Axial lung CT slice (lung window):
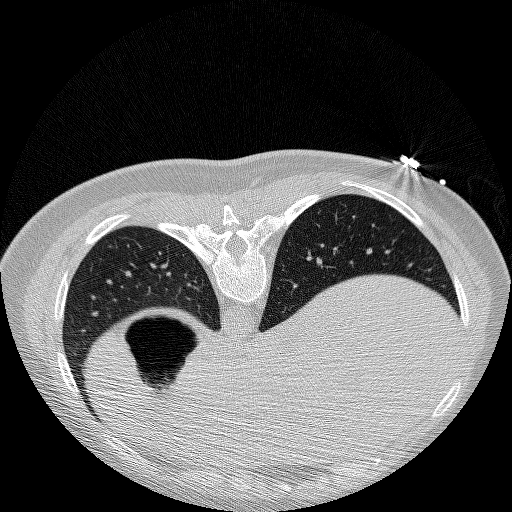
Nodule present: no